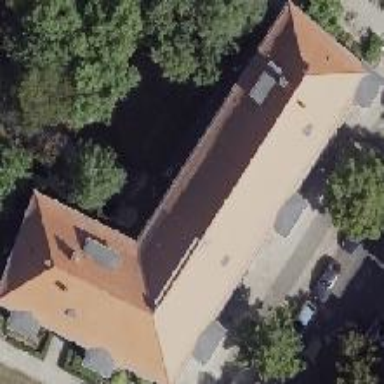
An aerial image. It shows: Hipped-roof building with apartments.